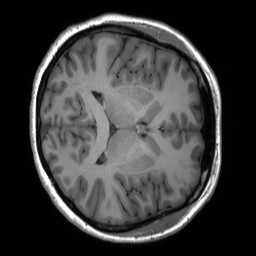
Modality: T1w
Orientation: axial
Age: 32
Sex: female
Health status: ill
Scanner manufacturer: siemens
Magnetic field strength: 3 T
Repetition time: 2.3 s
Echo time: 0.00232 s